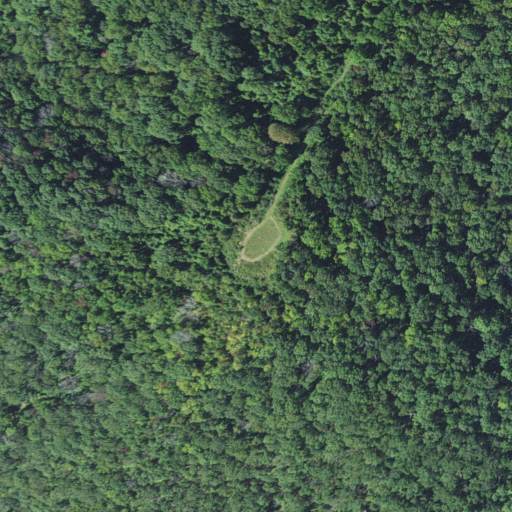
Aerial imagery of mountain in North Carolina named Whitted Knob containing only deciduous forest